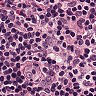
Metastatic tissue present: no